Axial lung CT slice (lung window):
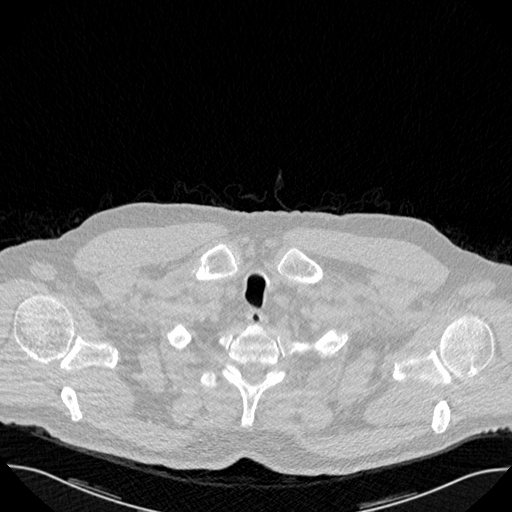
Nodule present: no